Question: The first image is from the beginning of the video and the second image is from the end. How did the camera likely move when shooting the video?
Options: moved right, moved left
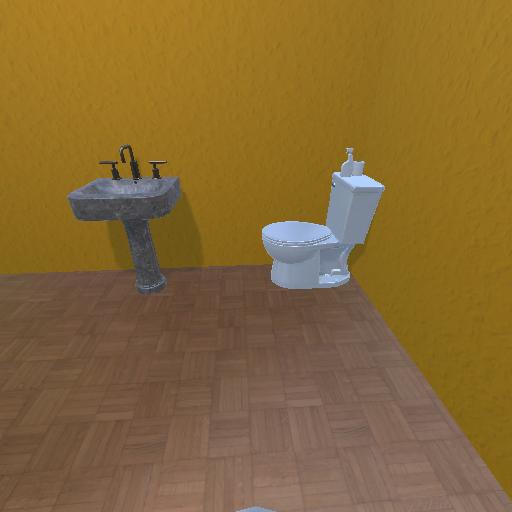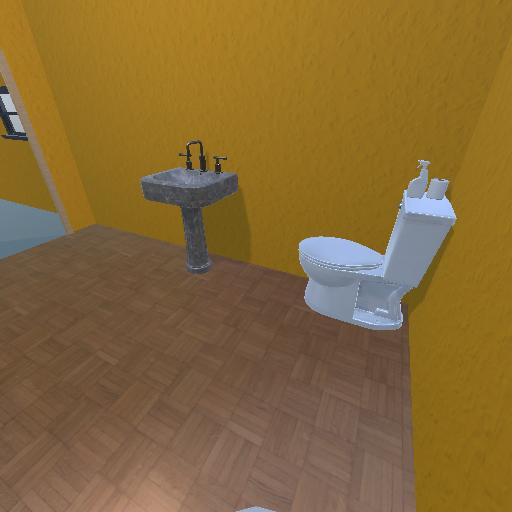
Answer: moved right